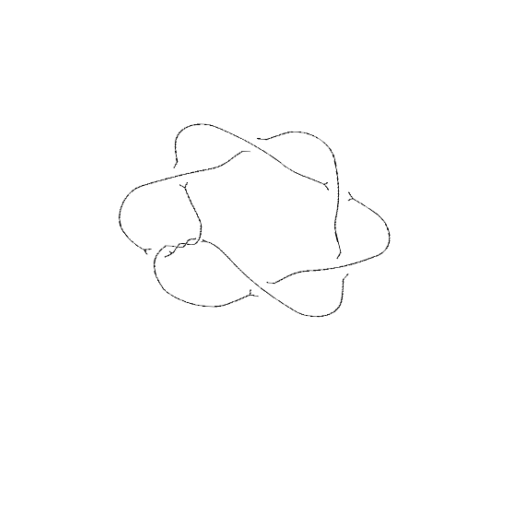
Crossing number: 9